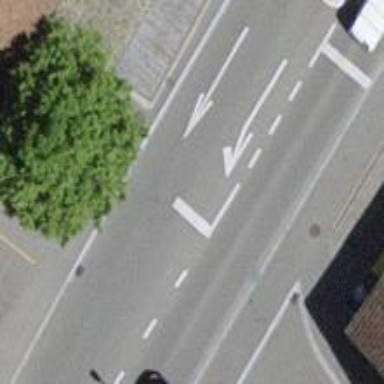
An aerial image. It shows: Road crossing with traffic signals and pedestrian island.